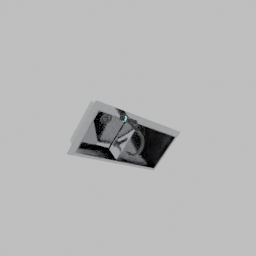
Label: appliances